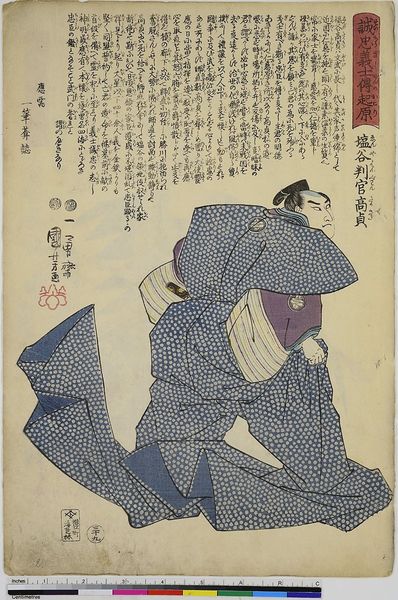
Titel: Enya Hankan Takasada, Blatt 39 aus der Serie: Geschichte der loyalen Gefolgsmänner
Künstler: Utagawa Kuniyoshi
Standort: Hamburg
Institution: Museum für Kunst und Gewerbe Hamburg
Schlagwörter: blau, mann, weiß, mund, rot, falten, ärmel, bild, portrait, gewand, haare, stoff, person, holzschnitt, japan, schrift, papier, lila, zopf, ornamente, japanisch, schriftzeichen, punkte, tusche, buch, hinten, druckgraphik, druckgrafik, seite, text, soldat, fliehen, beschriftung, buchseite, china, krieger, gehend, mönch, ereignis, zeit, gewebe, farbholzschnitt, situation, kimono, ereignisbild, samurai, edo, zornig, historische, reproduktionen, maltel, farbskala, druckerzeugnisse, jaoanisch, porträt, persönlichkeit, soldatenleben, ukiyo, rückenbild